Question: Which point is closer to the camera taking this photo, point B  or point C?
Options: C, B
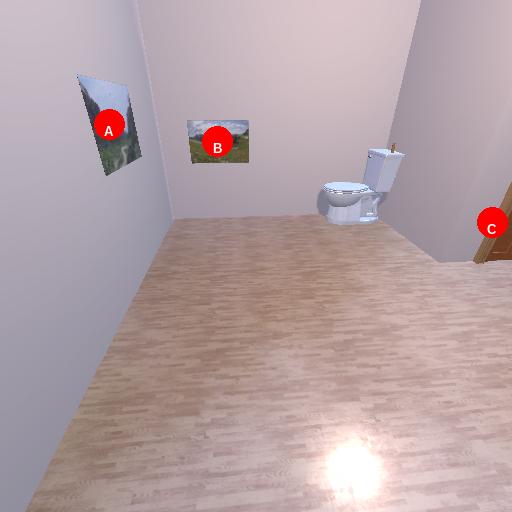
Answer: C